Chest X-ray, PA view. Patient: 44 years old, sex F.
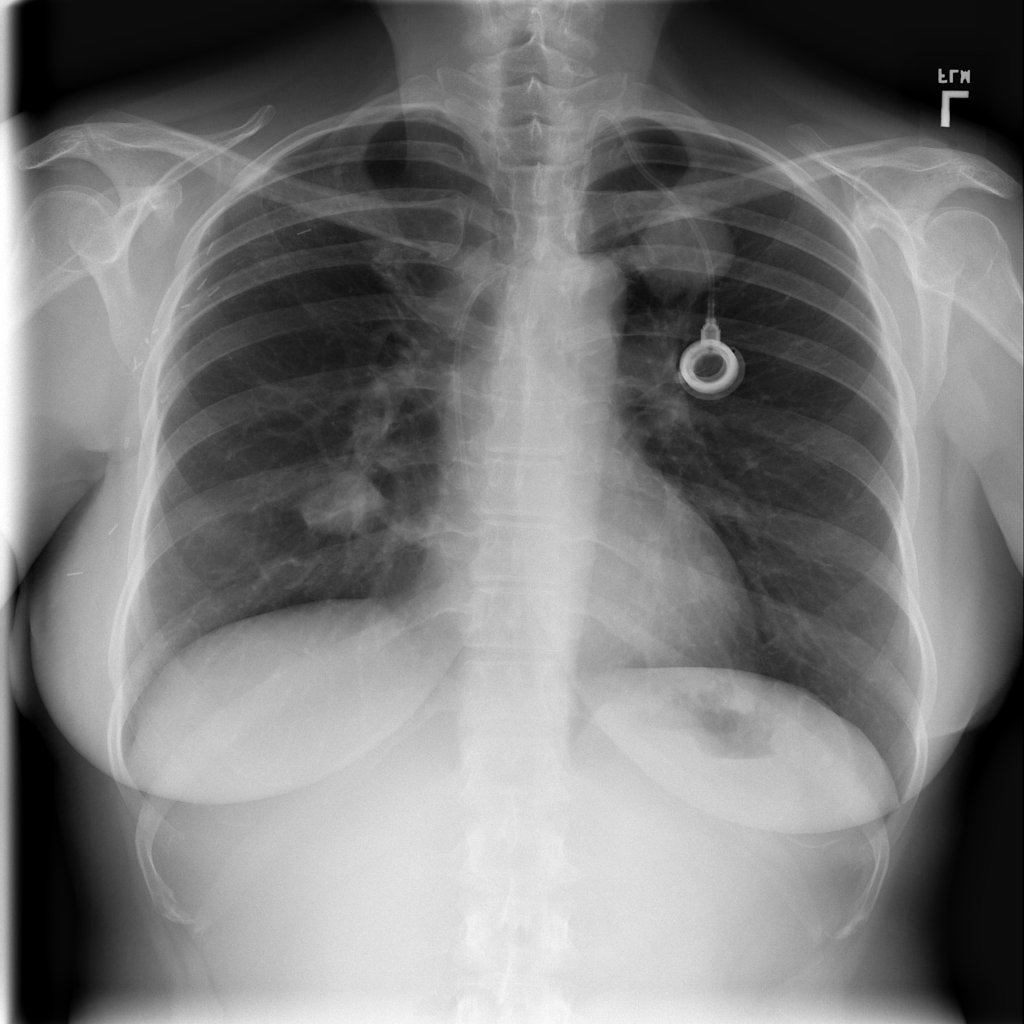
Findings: No Finding